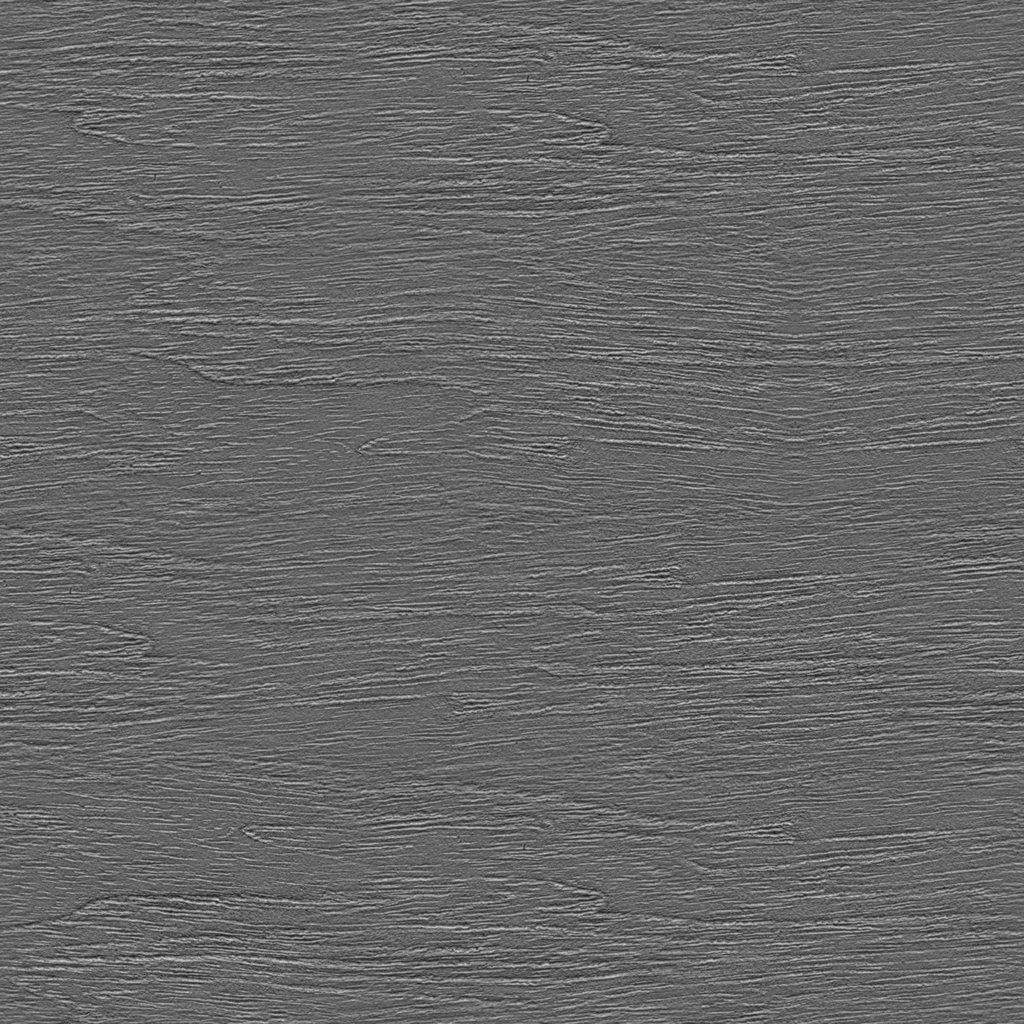
Texture map type: Roughness